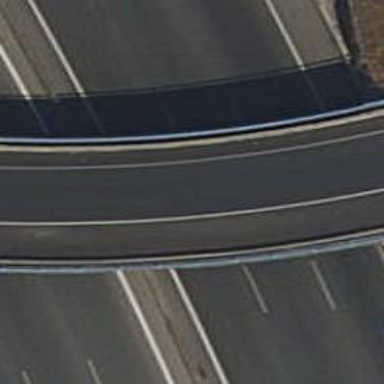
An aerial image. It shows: Bridge over motorway link with asphalt surface.